Question: whilst trying to work on something else, i stumbled across JSON.NET, and have a quick question regarding the results.
I have a XML Field in sql, which i return in a data reader, I then run this through the following:
'''
XmlDocument doc = new XmlDocument();
doc.LoadXml(rdr.GetString(0));
en.Add(JsonConvert.SerializeXmlNode(doc));
'''
en is a List as there could be many rows returns. the JSON that is created is as follows with real data modified but the structure intact:
'''
"{"Entity":{"@xmlns:xsd":"http://www.w3.org/2001/XMLSchema","@xmlns:xsi":"http://www.w3.org/2001/XMLSchema-instance","AKA":{"string":["Name 1","Name 2"]},"Countries":{"string":["UK","US"]},"IdentNumbers":{"string":["Date Set 2","Data Set 1","Data Set 3","Data Set 4"]},"PercentageMatch":"94"}}"
'''
So if there were 3 entries then msg.d would contain three values as can be seen from FireBug output below

How do i loop through this information on the client side, and present it in a table?
So for the table layout. Any single item needs to have a heading and its associated value, for any items that have one or more value, then i need the table to have a single heading with each item on a new line. Something similiar to this:
Heading 1
Single Item Value
Heading 2
First Item Value
Second Item Value
Heading 2
Single Item Value
Ok, kind of getting to where I want it. i've produced this:
'''
success: function (msg) {
var resultHtml = "";
$.each(msg.d, function (i, entity) {
//now entity will contain one row of data - you could access the following objects :
//entity.AKA is an array with which you could loop with
resultHtml += '<label><b>Countries:</b></label>';
resultHtml += '<text>' + entity.Countries + '</text>';
resultHtml += '<label><b>Ident:</b></label>';
resultHtml += '<text>' + entity.IdentNumbers + '</text>';
//etc
});
'''
Which produces the output of heading in bold with the value underneath. What I know need to work out, is how to only show one instance at a time, and have pages to move through :-) Any Idea?
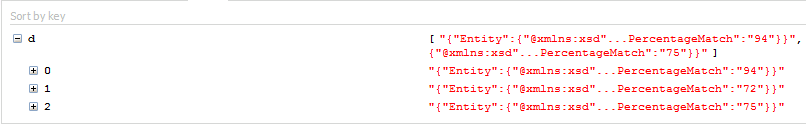
Answer: using '$.each', maybe? Here's the syntax :
'''
$.each(msg.d, function(i, entity) {
//now entity will contain one row of data - you could access the following objects :
//entity.AKA is an array with which you could loop with
//entity.Countries
//entity.IdentNumbers
//etc
});
'''
Then you could construct that table in your each loop. If you give me more info on how you'd want to set up your table (the format), we could help you on that.
Here's a fiddle for you. Resize the output window and check the table : <URL>